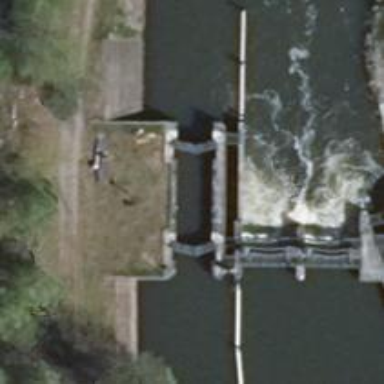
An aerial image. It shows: Lock gate along waterway.